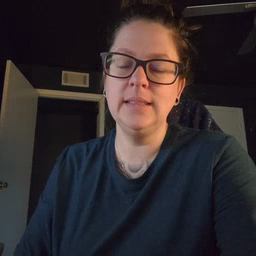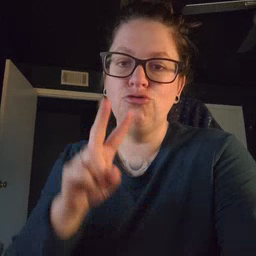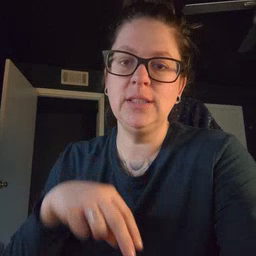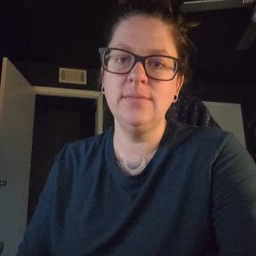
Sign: read